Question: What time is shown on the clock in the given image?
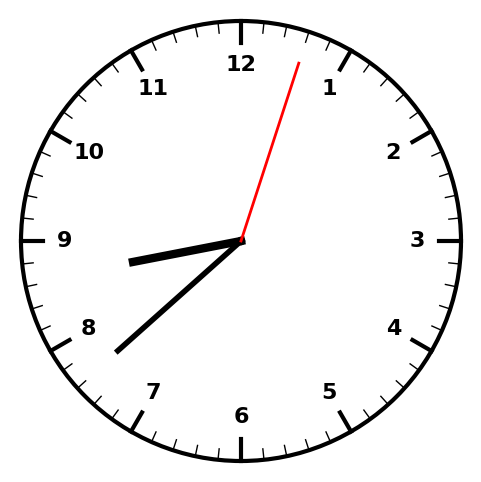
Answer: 08:38:03